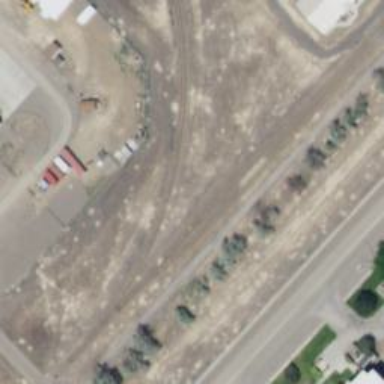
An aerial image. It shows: Railway siding for service.